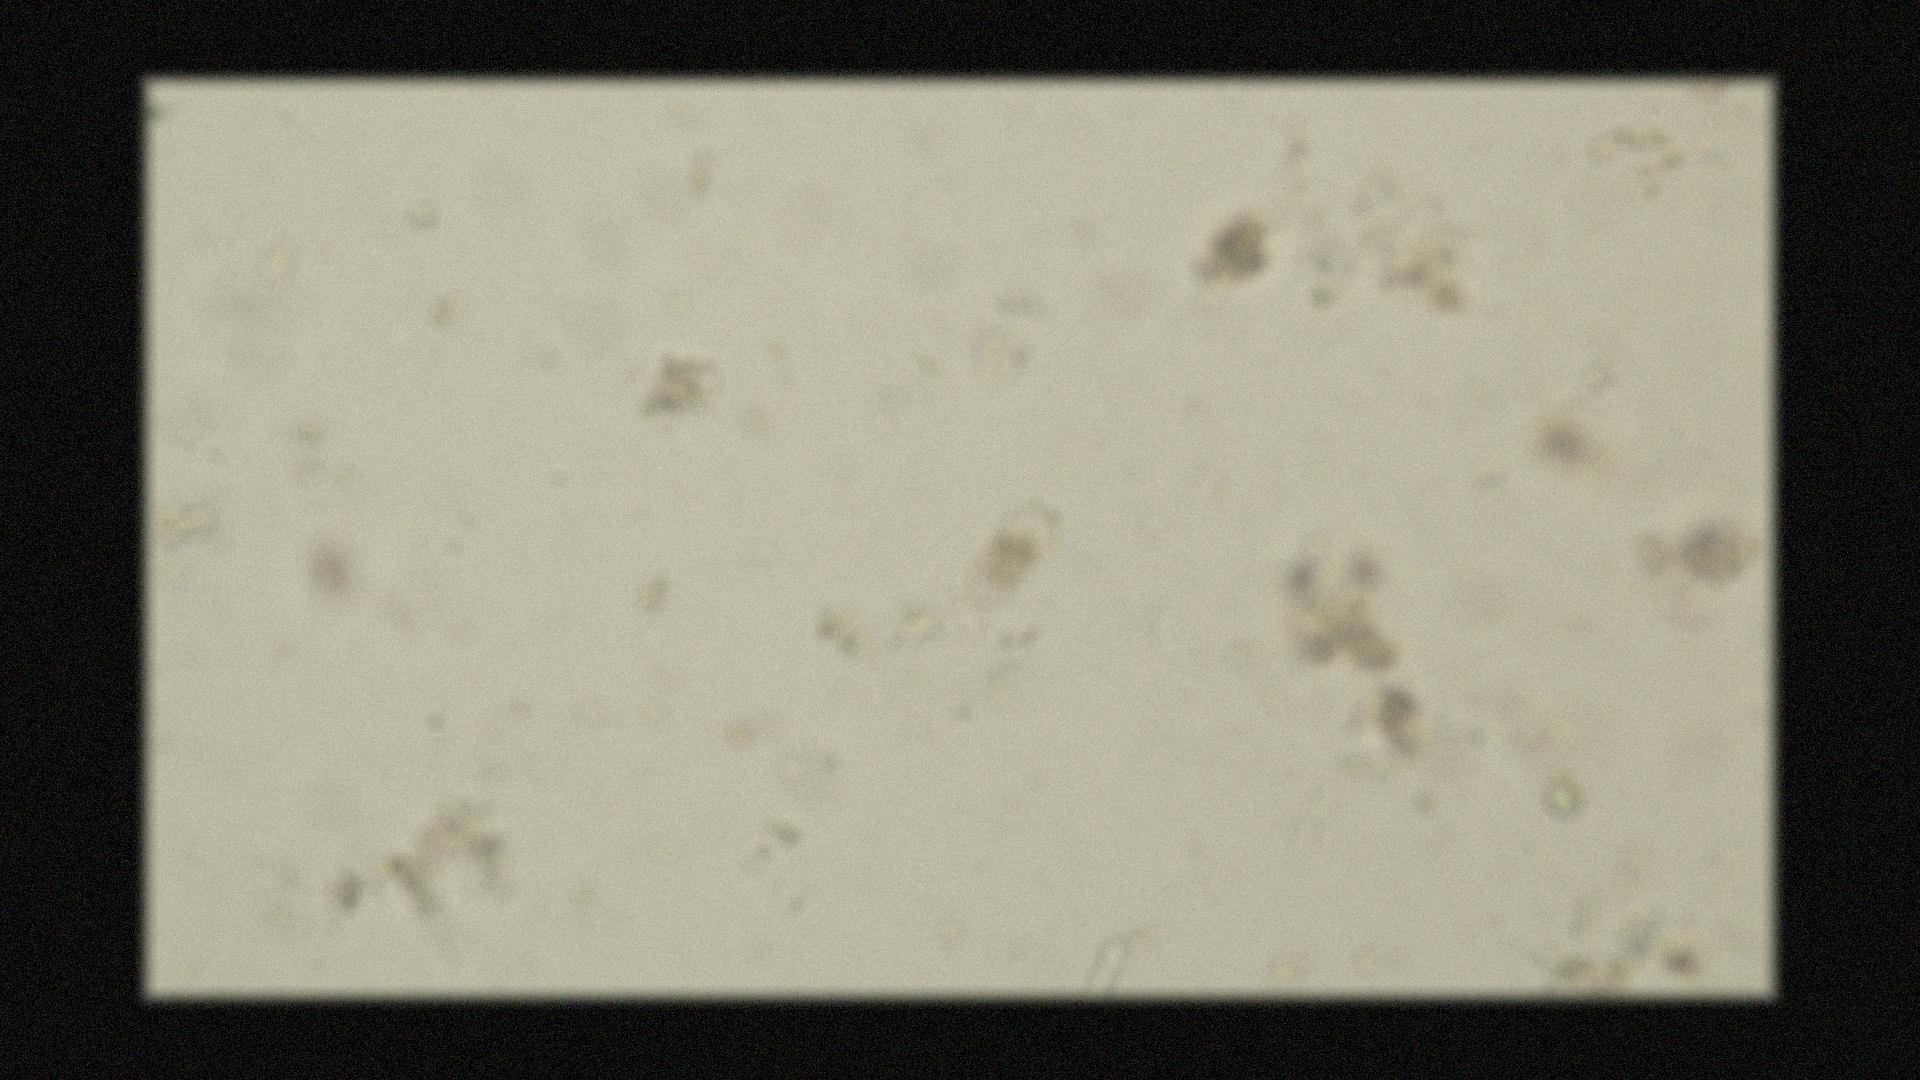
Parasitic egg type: Capillaria philippinensis